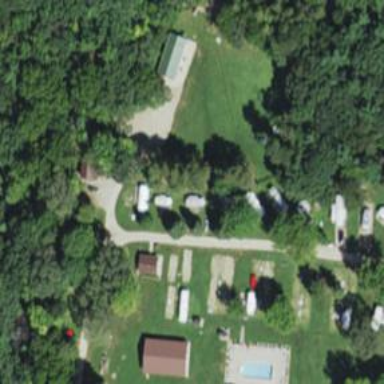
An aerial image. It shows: Campsite designated for tourism.